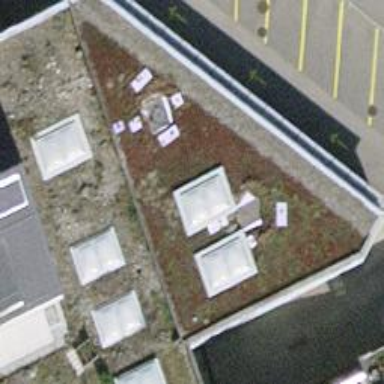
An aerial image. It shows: Commercial building.